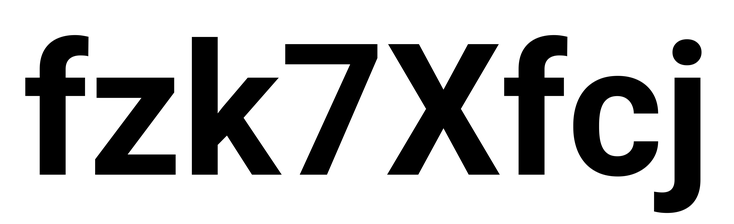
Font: Roboto_Bold